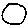
Label: circle